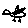
Label: bird